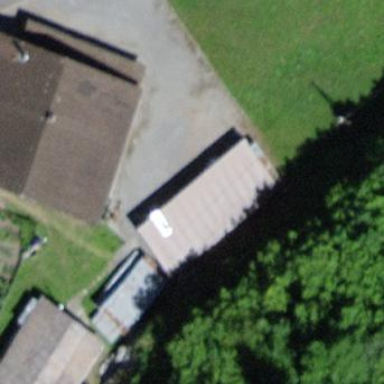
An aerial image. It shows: Rural barn.